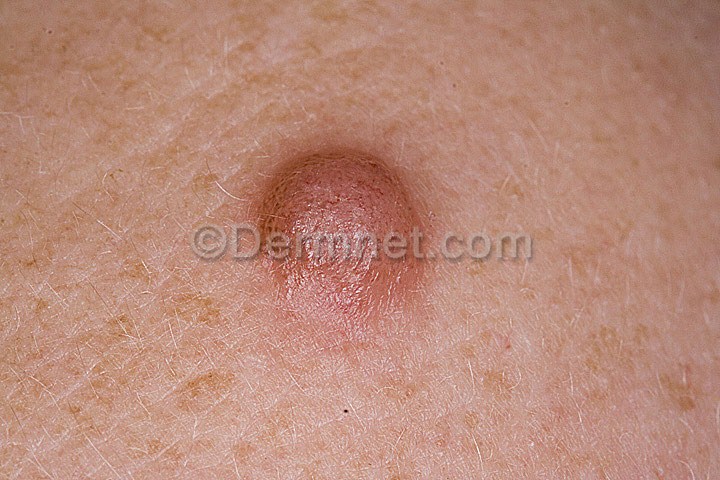
Disease: Melanoma Skin Cancer Nevi and Moles